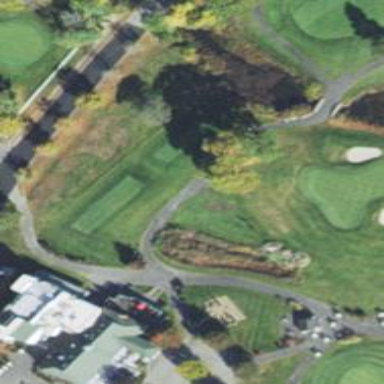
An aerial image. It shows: Path for both road and golf.